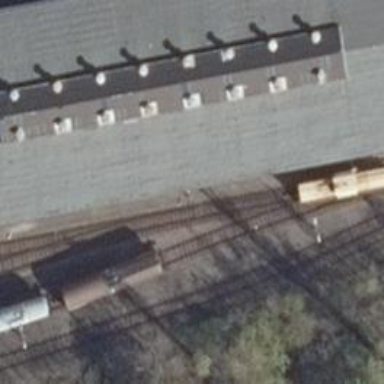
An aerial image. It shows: Railway yard used for servicing trains.